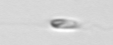
Label: flagellate_morphotype3